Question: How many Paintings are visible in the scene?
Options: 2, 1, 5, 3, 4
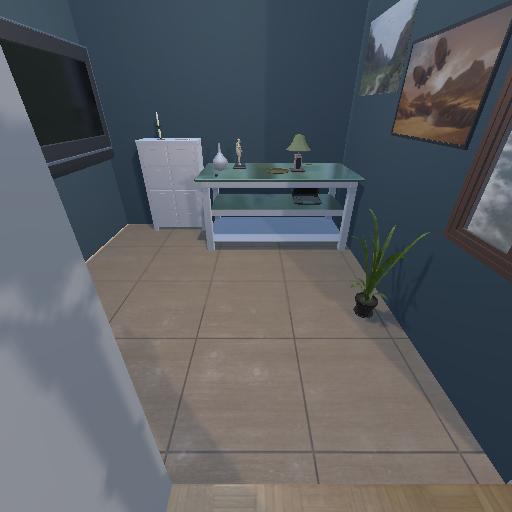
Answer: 2